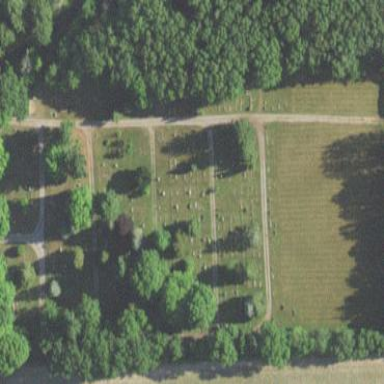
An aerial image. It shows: Cemetery.